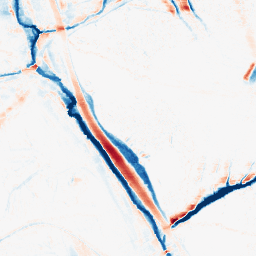
Category: morphological
Decomposition family: morphological_ellipse
Decomposition parameters: operation: average
width: 10
height: 20
Upsampling method: quartic
Upsampling parameters: scale: 2
Upsampling scale: 2